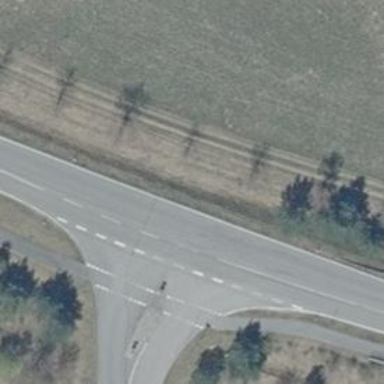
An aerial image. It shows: Secondary road.